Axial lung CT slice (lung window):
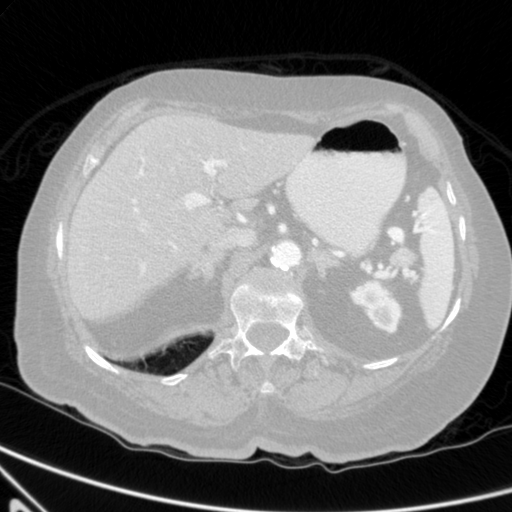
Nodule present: no